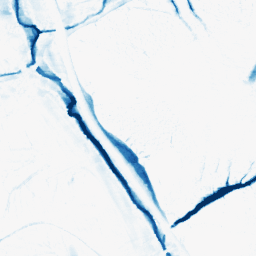
Category: morphological
Decomposition family: morphological_ellipse
Decomposition parameters: operation: closing
width: 10
height: 20
Upsampling method: sinc_hamming
Upsampling parameters: scale: 2
kernel_size: 8
Upsampling scale: 2